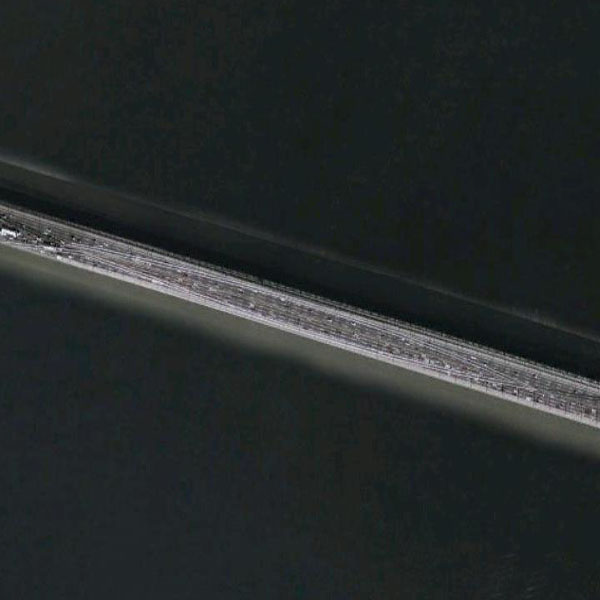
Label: Bridge